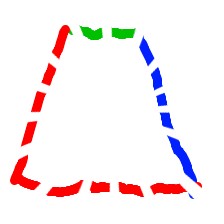
Shape: trapezoid